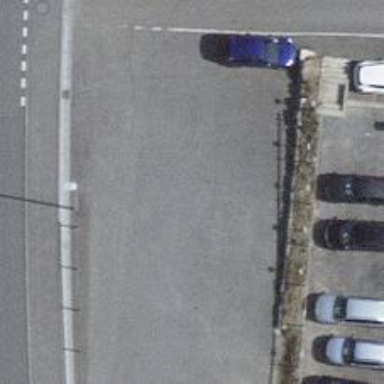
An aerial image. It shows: Car sharing facility.